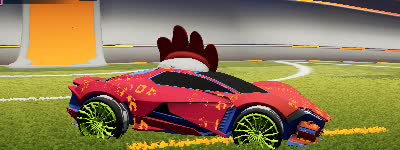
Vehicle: werewolf